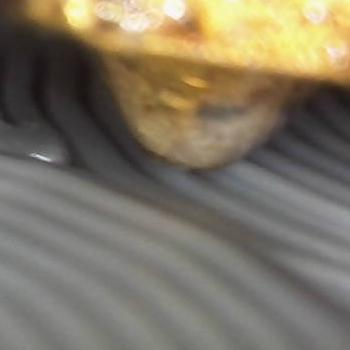
Flow rate: 54%